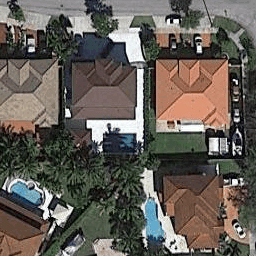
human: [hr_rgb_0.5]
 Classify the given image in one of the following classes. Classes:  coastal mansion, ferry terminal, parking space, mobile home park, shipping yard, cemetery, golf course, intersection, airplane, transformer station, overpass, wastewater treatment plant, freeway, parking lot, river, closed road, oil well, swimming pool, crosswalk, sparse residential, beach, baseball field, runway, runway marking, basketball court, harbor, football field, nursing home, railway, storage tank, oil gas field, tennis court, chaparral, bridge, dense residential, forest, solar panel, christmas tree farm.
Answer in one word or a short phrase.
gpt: dense residential